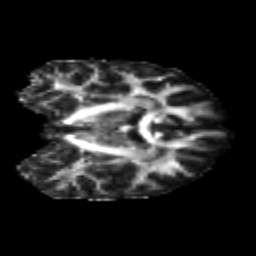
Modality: FA
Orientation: coronal
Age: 24
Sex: female
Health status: healthy
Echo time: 0.074 s